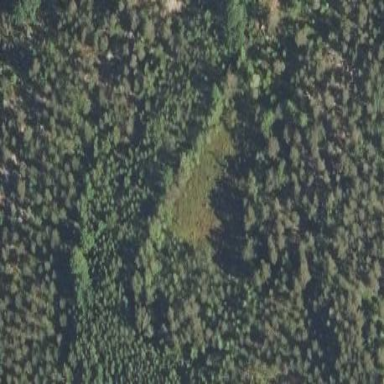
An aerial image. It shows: Swamp in wetland area.